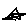
Label: star